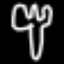
Label: fork